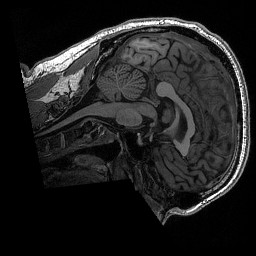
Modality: T1w
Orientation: sagittal
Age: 44
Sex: male
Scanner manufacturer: siemens
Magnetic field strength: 3 T
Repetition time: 2.53 s
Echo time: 0.0033 s